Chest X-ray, PA view. Patient: 54 years old, sex M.
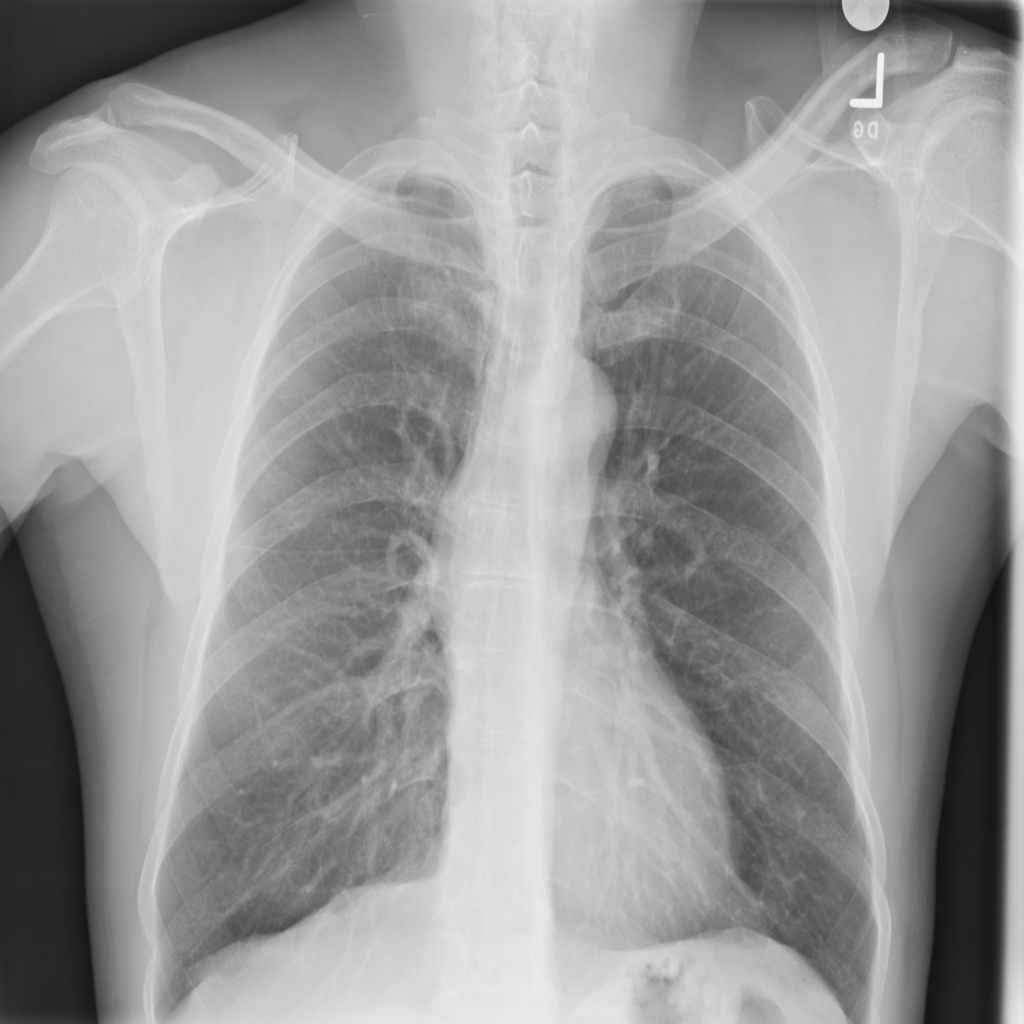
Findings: Emphysema